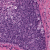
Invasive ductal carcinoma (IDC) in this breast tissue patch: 0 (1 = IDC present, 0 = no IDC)